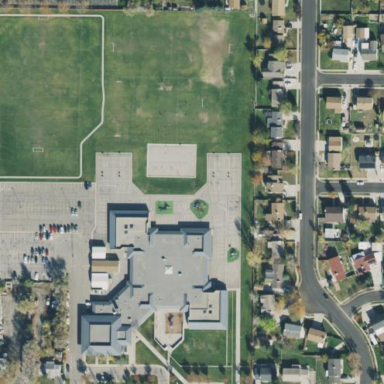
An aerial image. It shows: School.